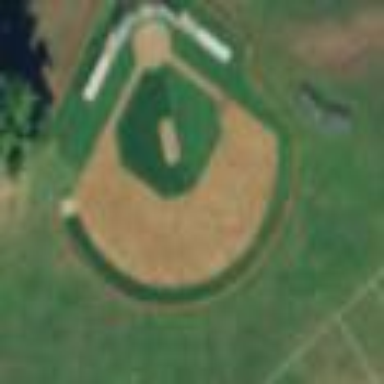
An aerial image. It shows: Baseball pitch for leisure land activities.